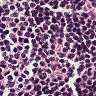
Metastatic tissue present: no